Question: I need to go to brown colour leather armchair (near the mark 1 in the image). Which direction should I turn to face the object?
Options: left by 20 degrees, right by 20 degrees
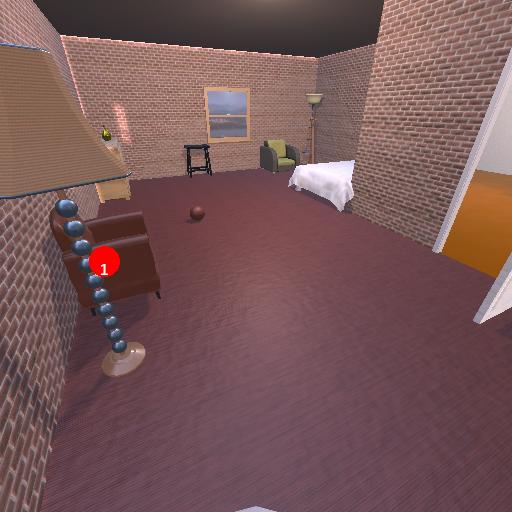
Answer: left by 20 degrees